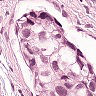
Metastatic tissue present: yes